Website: lowes
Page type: address-validator
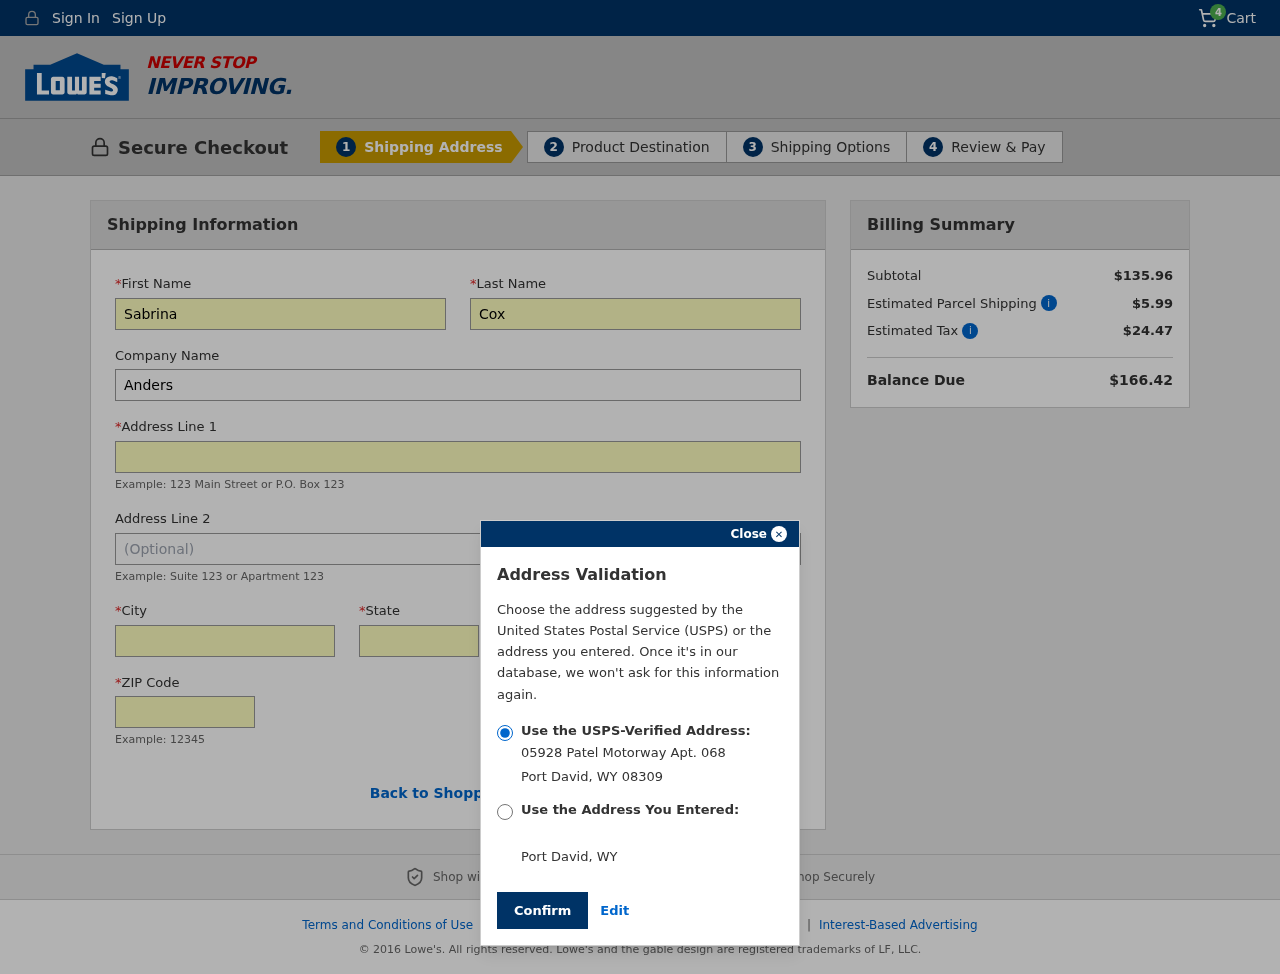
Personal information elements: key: PII_CITY
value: Port David
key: PII_COMPANY
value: Anderson-Johnson
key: PII_FIRSTNAME
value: Sabrina
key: PII_LASTNAME
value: Cox
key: PII_POSTCODE
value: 08309
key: PII_STATE
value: Wyoming
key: PII_STATE_ABBR
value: WY
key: PII_STREET
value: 05928 Patel Motorway Apt. 068
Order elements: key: ORDER_NUM_ITEMS
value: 4
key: ORDER_SUBTOTAL
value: $135.96
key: ORDER_SHIPPING_COST
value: $5.99
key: ORDER_TAX
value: $24.47
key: ORDER_TOTAL
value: $166.42